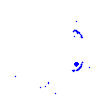
Particle: electron